Question: I am trying to change the background color of the infoArea on an in the Android Leanback Library when the card is selected. Currently what I have tried is changing the background in the . This changes the background, but then doesn't clear the previously selected item.
'''
private final class ItemViewSelectedListener implements OnItemViewSelectedListener {
@Override
public void onItemSelected(Presenter.ViewHolder itemViewHolder, Object item,
RowPresenter.ViewHolder rowViewHolder, Row row) {
if (item instanceof Video) {
mBackgroundURI = ((Video) item).getBackgroundImageURI();
startBackgroundTimer();
((ImageCardView) itemViewHolder.view)
.setInfoAreaBackgroundColor(getResources().getColor(R.color.dark_blue_grey));
}
}
}
'''
I would like to achieve something like this:

Any ideas? Thanks.
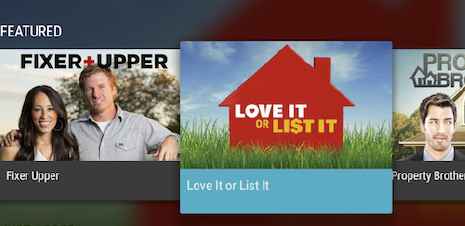
Answer: I found a simpler solution where I just keep track of the view that is currently selected and then change the background area based on that.
'''
private final class ItemViewSelectedListener implements OnItemViewSelectedListener {
private ImageCardView currentlySelectedView = null;
@Override
public void onItemSelected(Presenter.ViewHolder itemViewHolder, Object item,
RowPresenter.ViewHolder rowViewHolder, Row row) {
if (item instanceof Video) {
mBackgroundURI = ((Video) item).getBackgroundImageURI();
startBackgroundTimer();
if (currentlySelectedView != null) {
currentlySelectedView.setInfoAreaBackgroundColor(
getResources().getColor(R.color.lb_basic_card_info_bg_color));
}
currentlySelectedView = (ImageCardView) itemViewHolder.view;
currentlySelectedView
.setInfoAreaBackgroundColor(getResources().getColor(R.color.dark_blue_grey));
}
}
}
'''